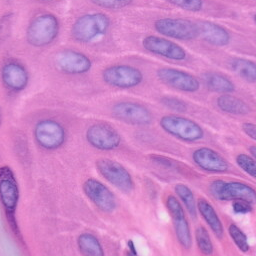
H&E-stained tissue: Skin